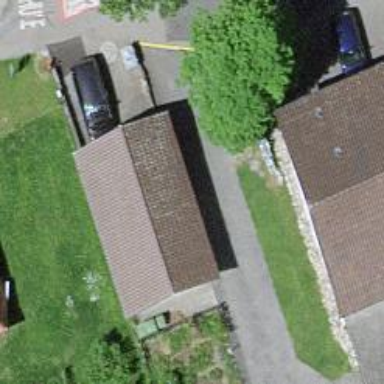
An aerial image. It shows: Garage with gabled roof.